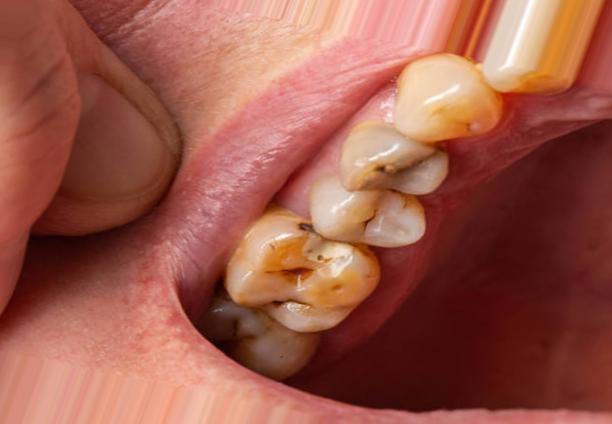
Condition: Caries